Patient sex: M
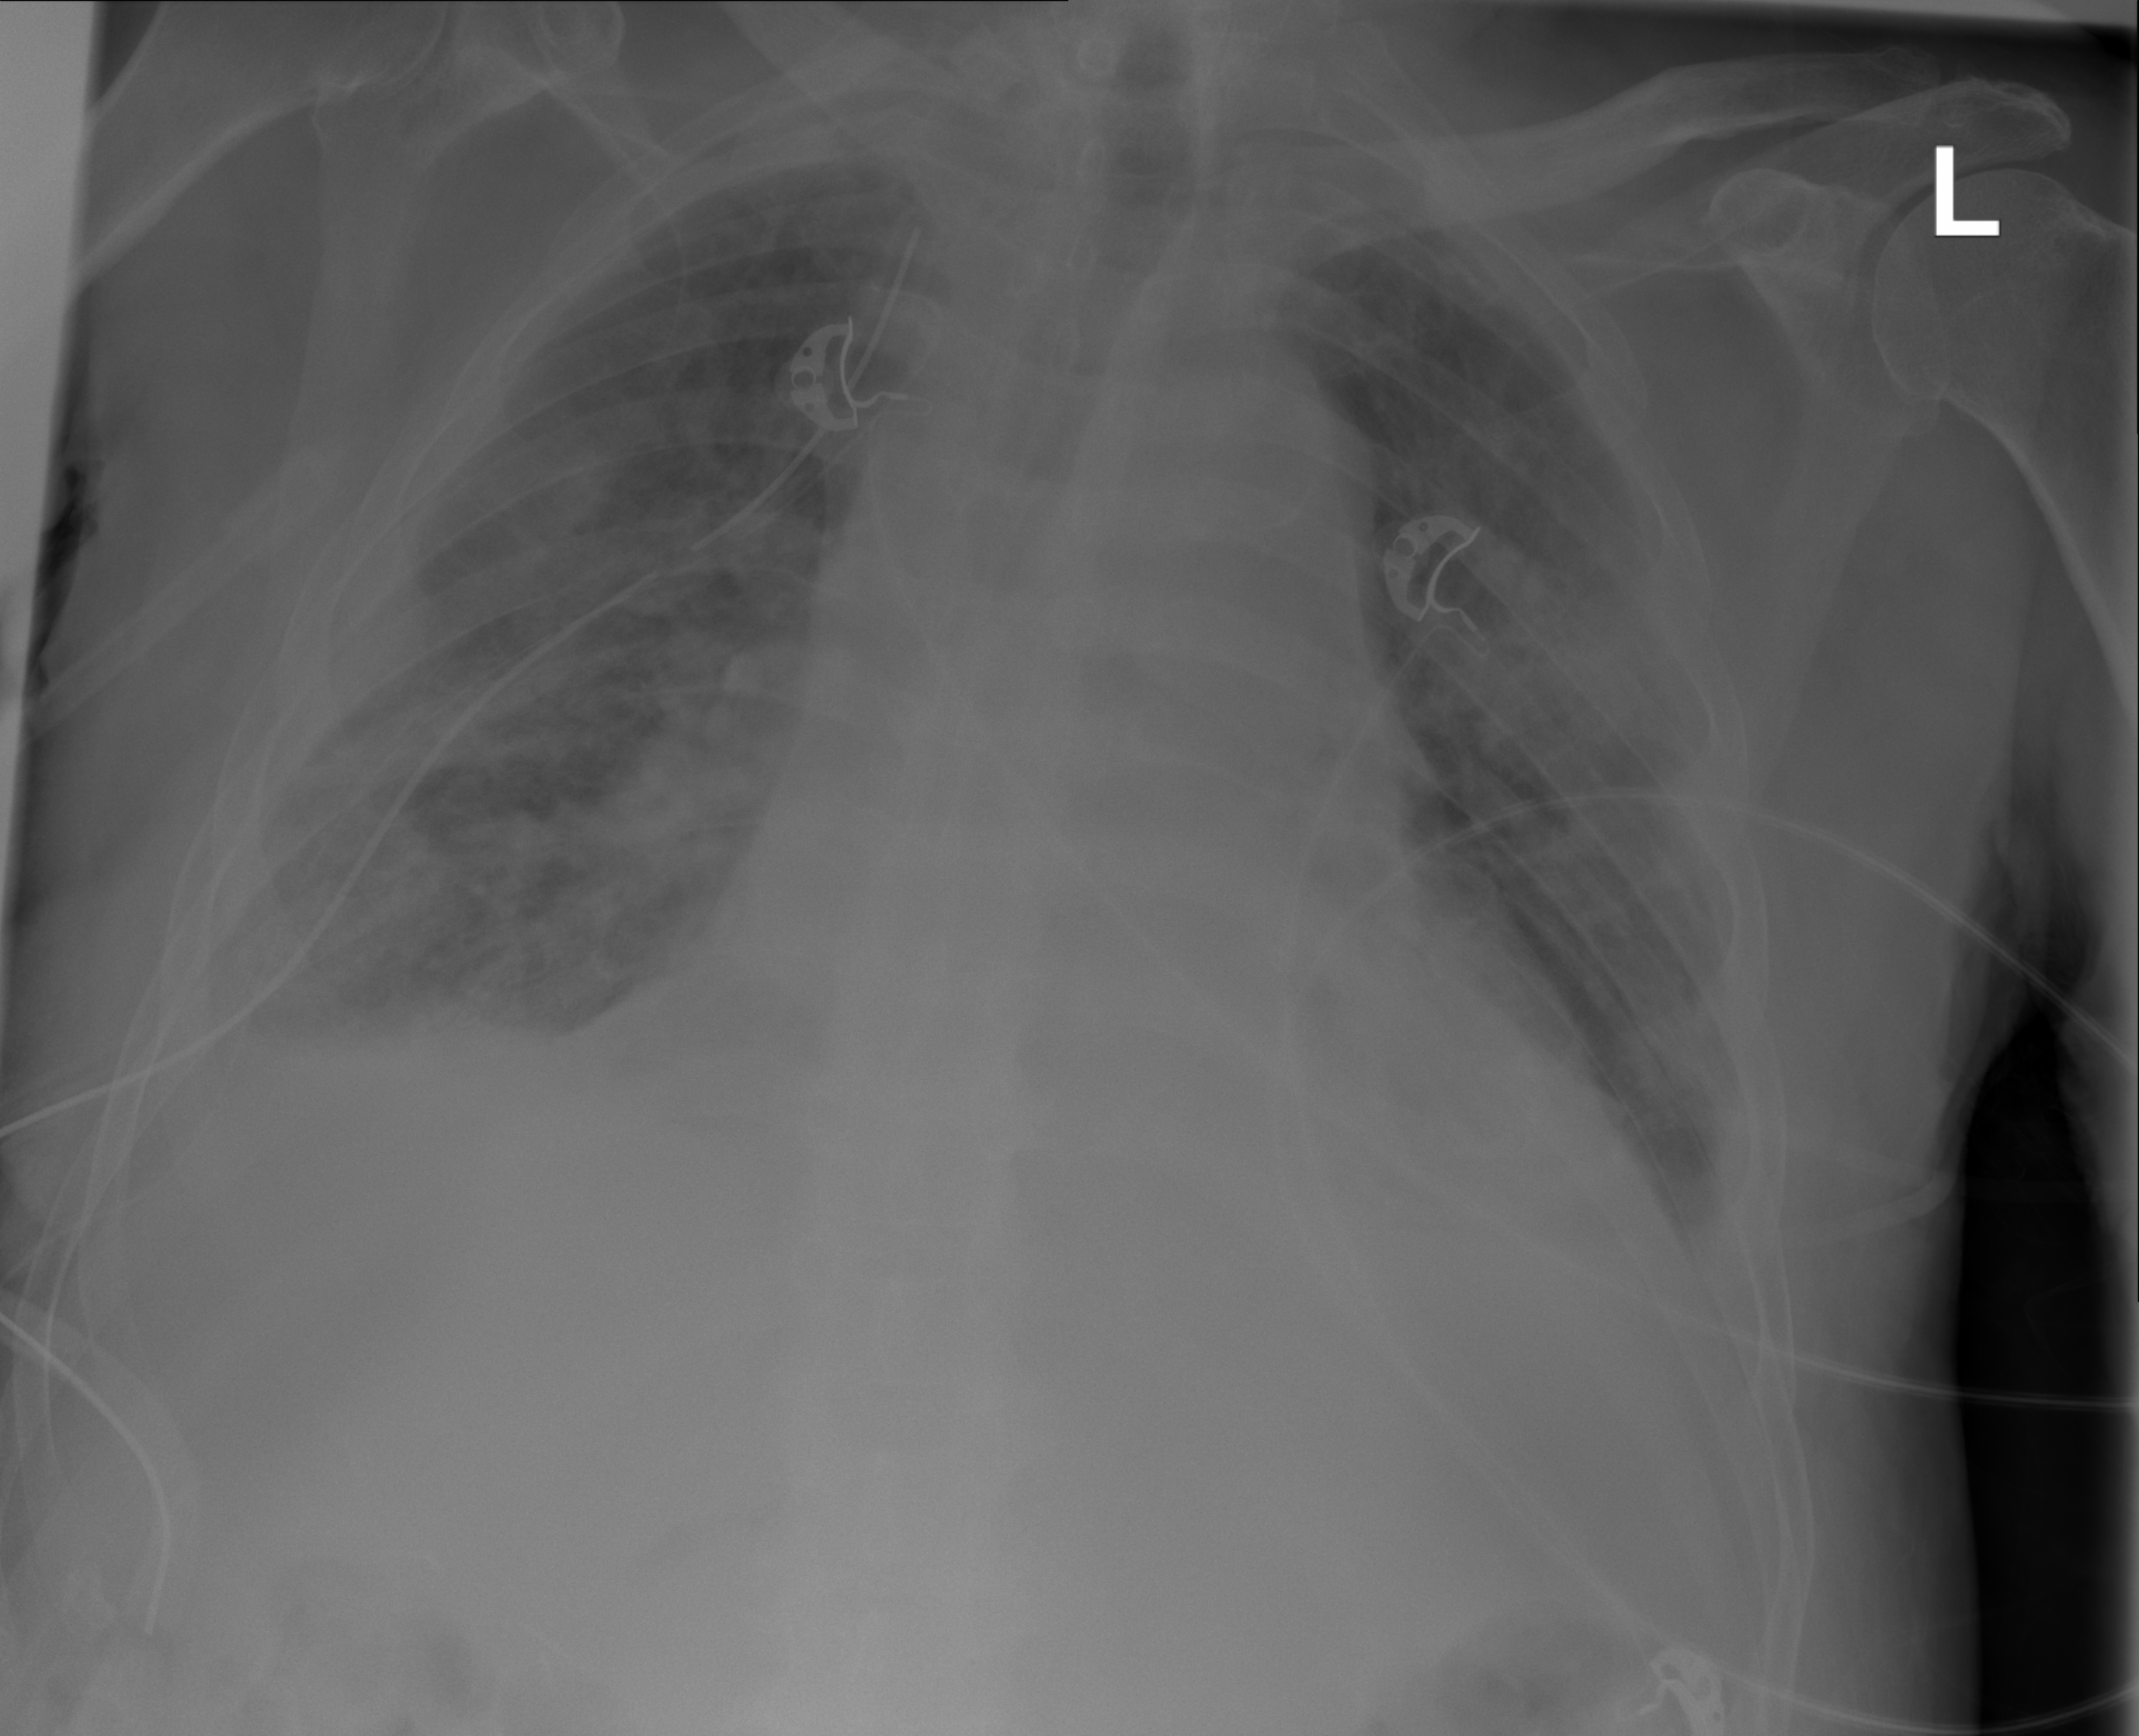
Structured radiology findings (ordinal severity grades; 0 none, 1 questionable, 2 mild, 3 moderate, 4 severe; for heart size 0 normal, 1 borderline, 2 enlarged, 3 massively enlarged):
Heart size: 2
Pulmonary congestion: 1
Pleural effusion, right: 2
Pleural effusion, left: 2
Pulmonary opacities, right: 2
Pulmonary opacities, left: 2
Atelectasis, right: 3
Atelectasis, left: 2